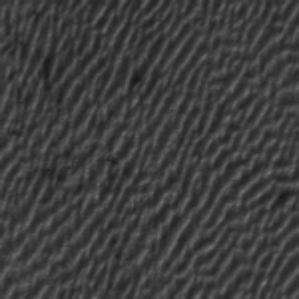
Label: frost